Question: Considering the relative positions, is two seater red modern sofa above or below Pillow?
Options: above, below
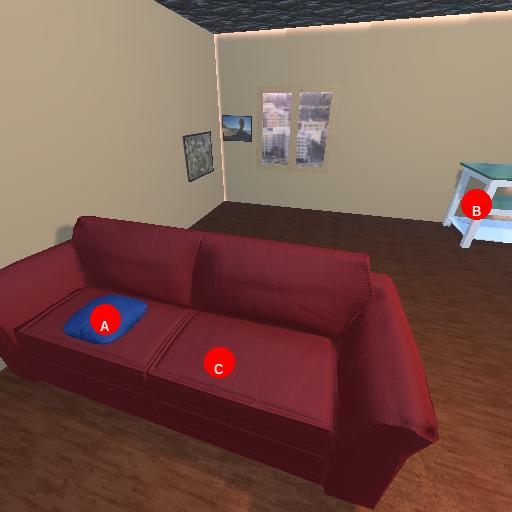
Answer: above